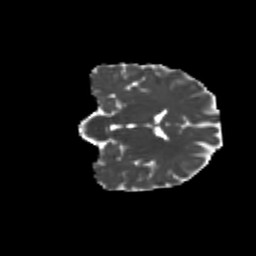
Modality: MD
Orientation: coronal
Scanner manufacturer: siemens
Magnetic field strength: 3 T
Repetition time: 9.2 s
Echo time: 0.084 s